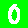
Digit: 0